Question:
Any idea why is it happening to my application on Google Play?
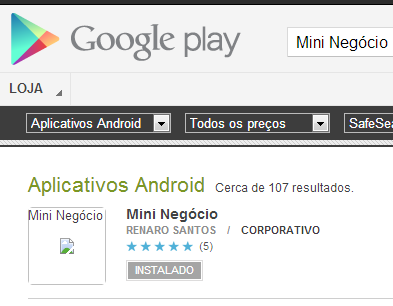
Answer:
It looks fine on my end, try clearing your cookies or use a different browser. Icons don't just disappear on Google's end.